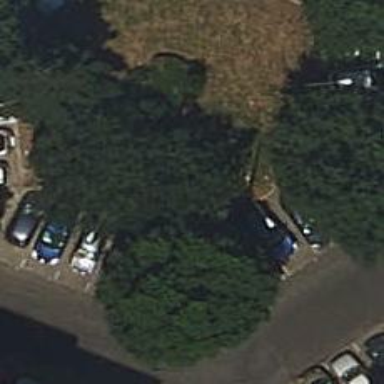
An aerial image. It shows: Motorcycle parking area.